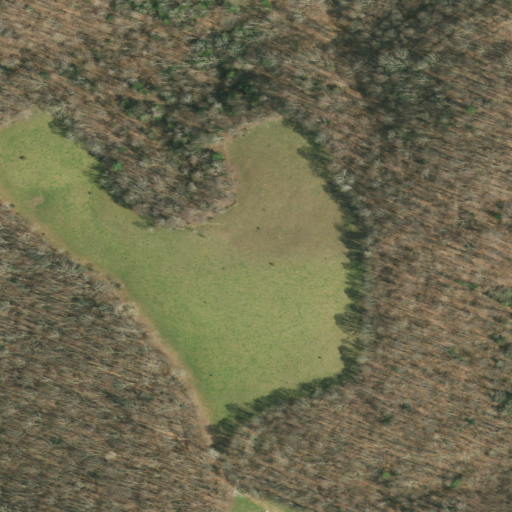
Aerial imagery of mountain in Tennessee named Cross Mountain containing deciduous forest, pasture, and open development